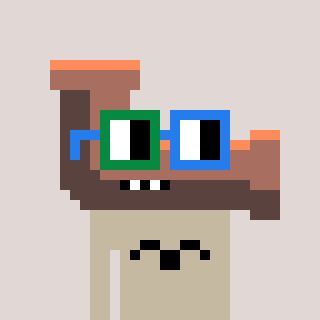
a pixel art character with square green and blue glasses, a pipe-shaped head and a bege-colored body on a warm background